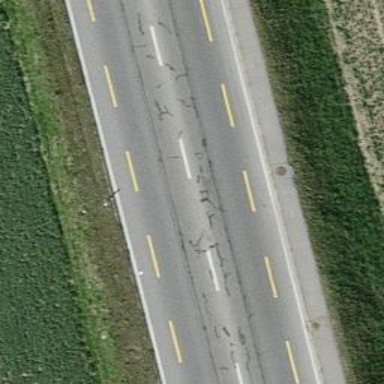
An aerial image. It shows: Asphalt secondary road with dedicated lane for cyclists on both sides.